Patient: sex M, age 58
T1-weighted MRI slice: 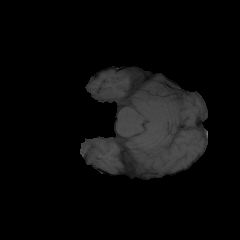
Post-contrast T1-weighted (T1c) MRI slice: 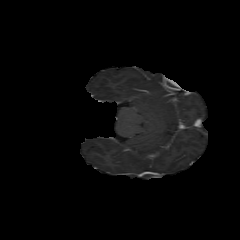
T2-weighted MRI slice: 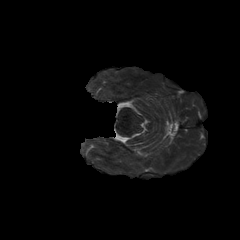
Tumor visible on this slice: no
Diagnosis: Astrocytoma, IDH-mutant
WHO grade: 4